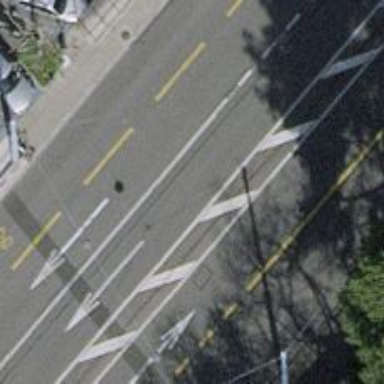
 with shared cycleway. Sidewalks are available on both sides of the road."